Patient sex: F
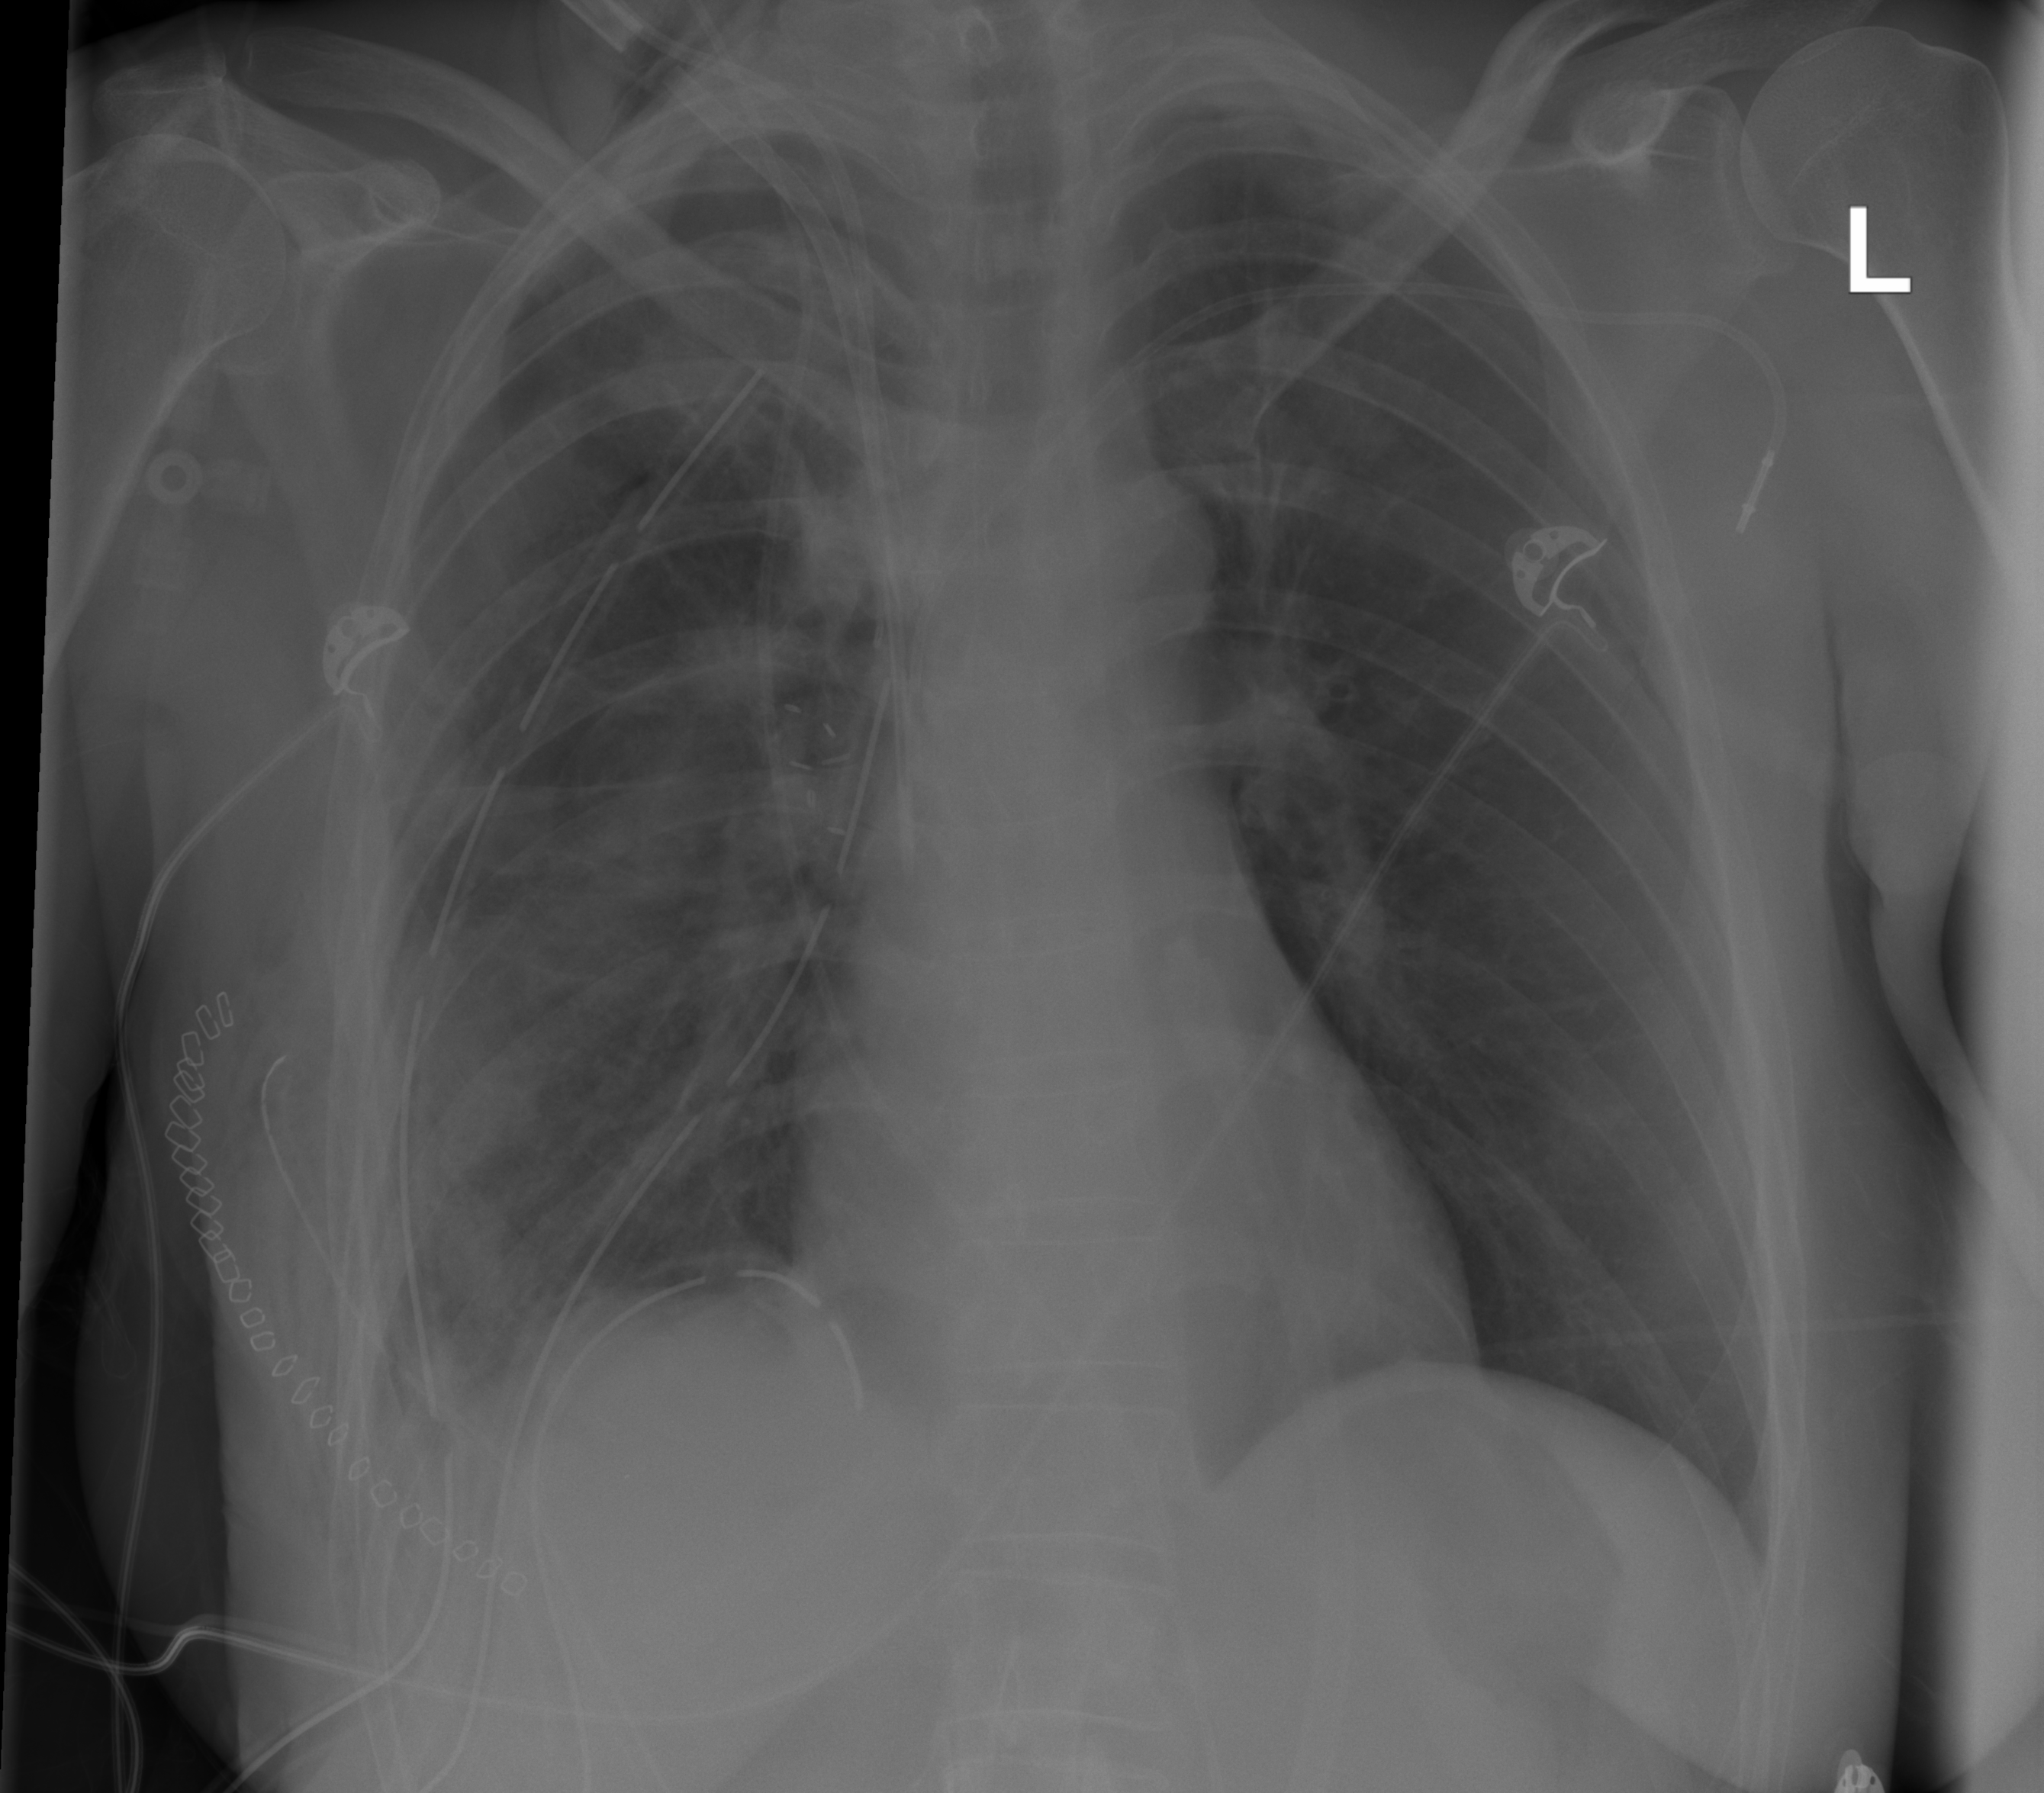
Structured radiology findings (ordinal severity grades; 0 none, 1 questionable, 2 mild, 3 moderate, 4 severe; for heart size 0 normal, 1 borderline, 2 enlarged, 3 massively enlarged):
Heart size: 0
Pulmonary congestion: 0
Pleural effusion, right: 2
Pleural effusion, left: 0
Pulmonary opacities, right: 2
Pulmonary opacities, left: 0
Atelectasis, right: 2
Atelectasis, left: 0